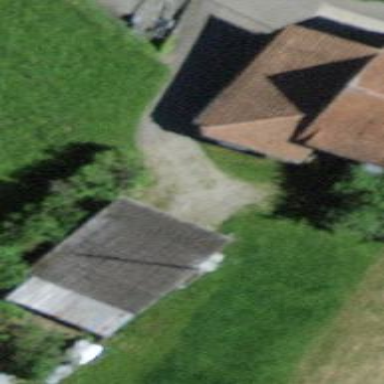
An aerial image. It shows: Barn.